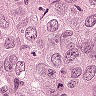
Metastatic tissue present: yes